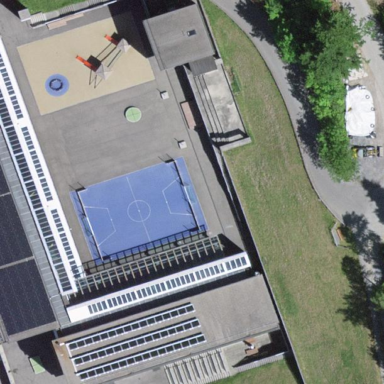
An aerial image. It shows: Basketball court on pitch.